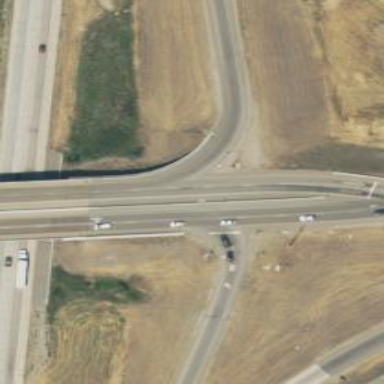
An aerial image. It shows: Motorway link at diverging diamond interchange (DDI) junction.